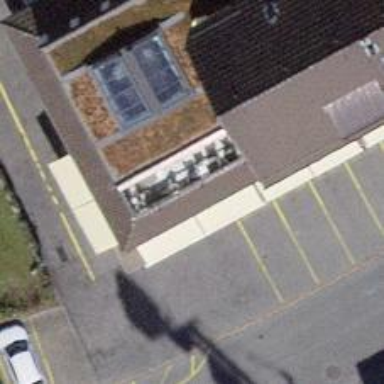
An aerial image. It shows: Bicycle parking area with racks.